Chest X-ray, PA view. Patient: 47 years old, sex F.
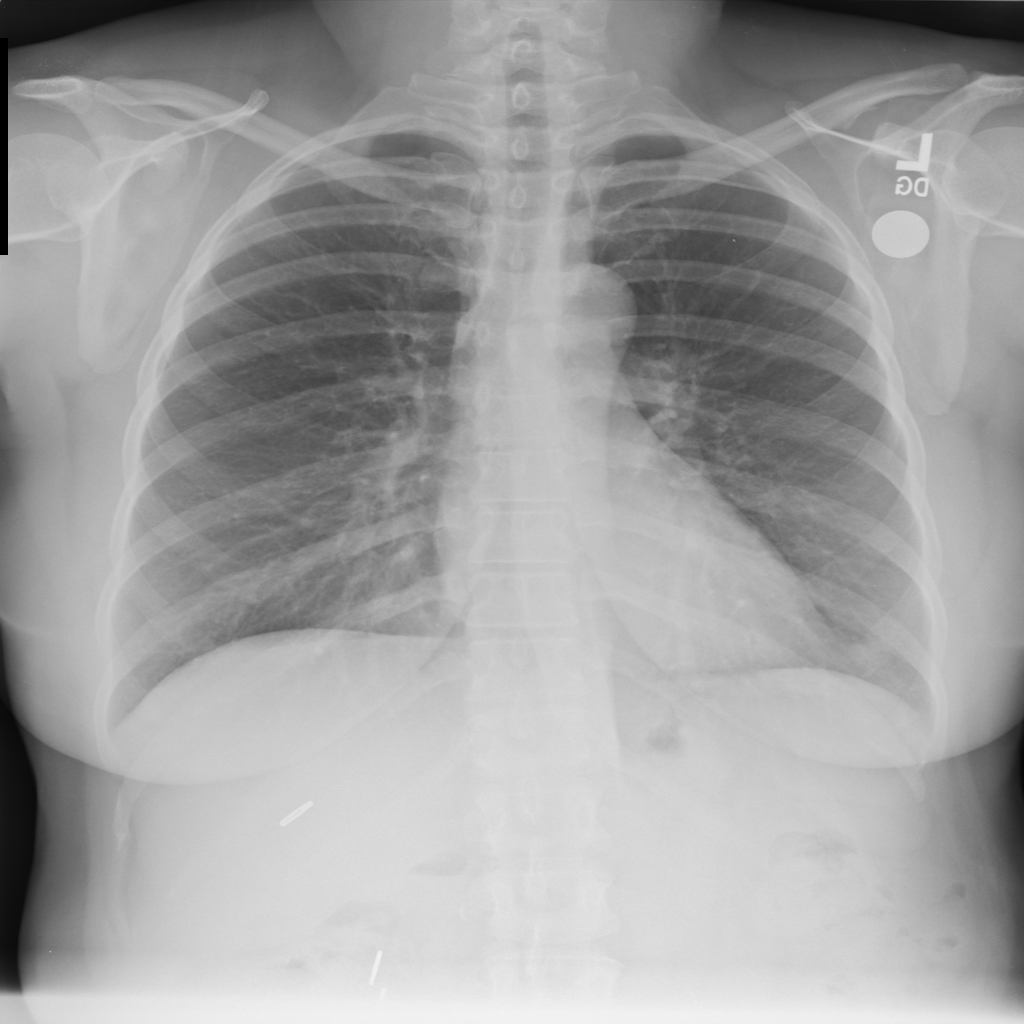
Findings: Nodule